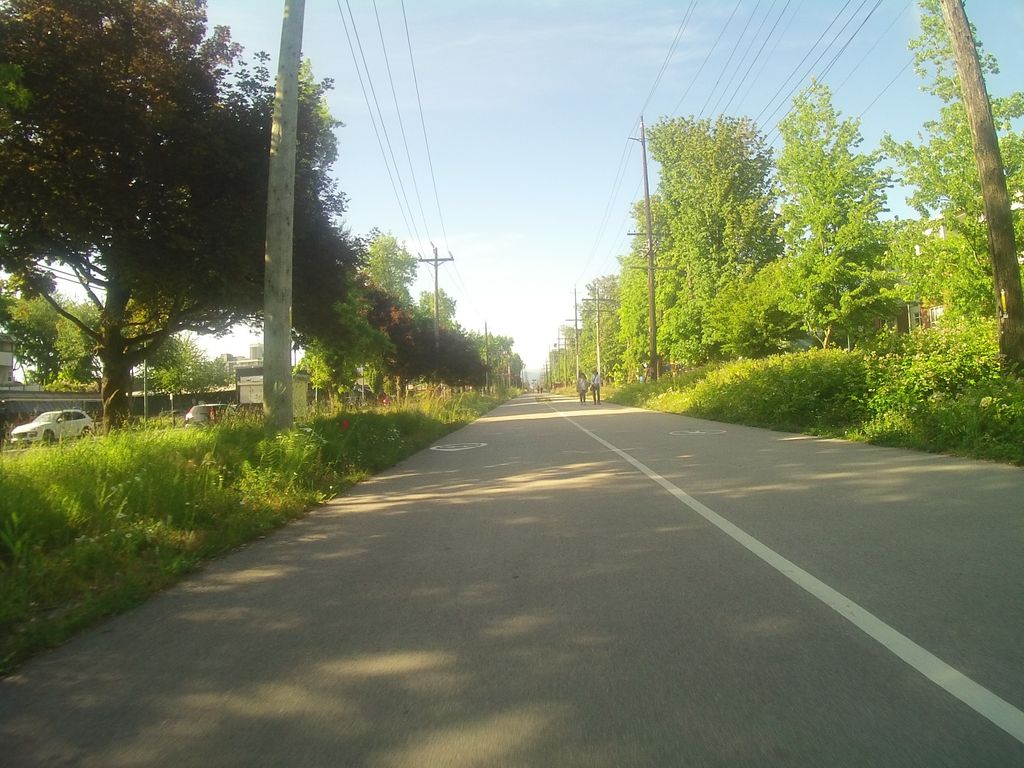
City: vancouver